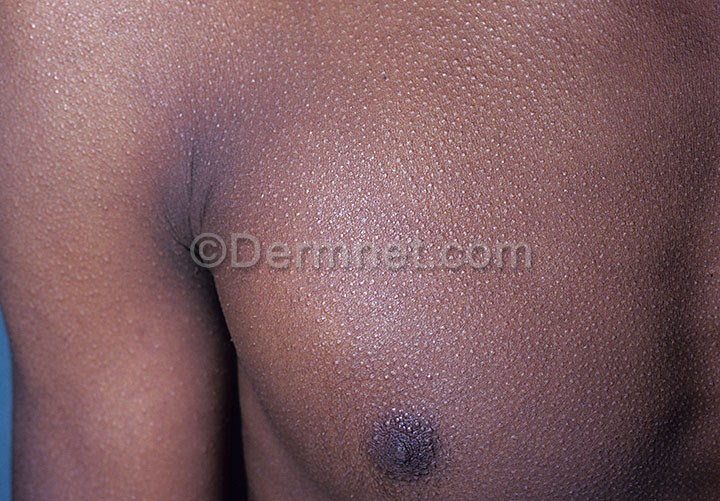
Disease: Cellulitis Impetigo and other Bacterial Infections